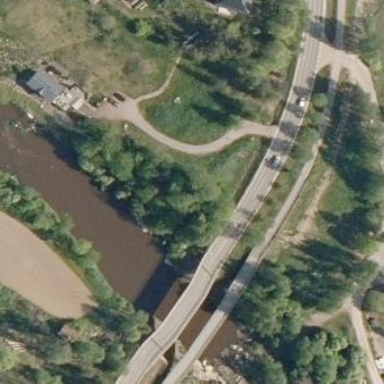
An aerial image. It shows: Man-made bridge.